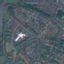
Label: Residential